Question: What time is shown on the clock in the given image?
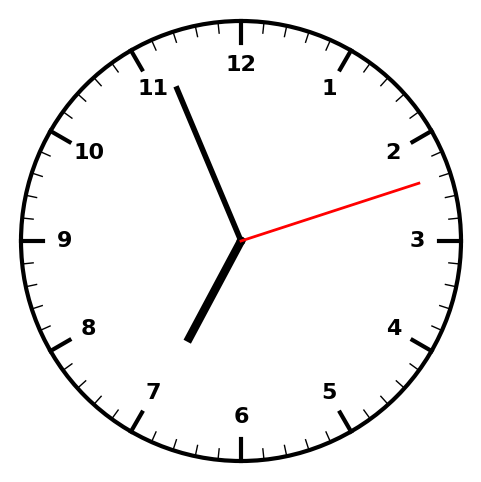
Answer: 06:56:12